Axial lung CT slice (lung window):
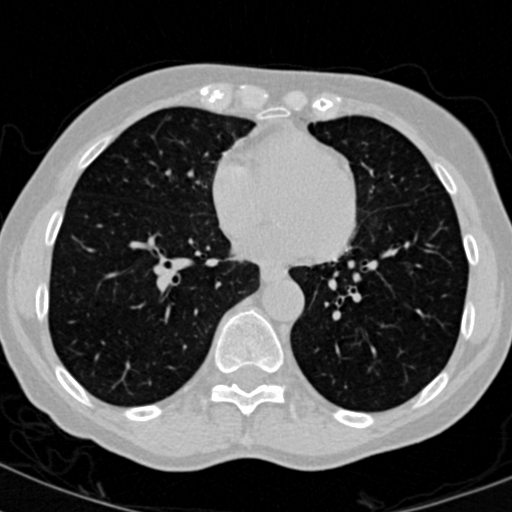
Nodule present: no